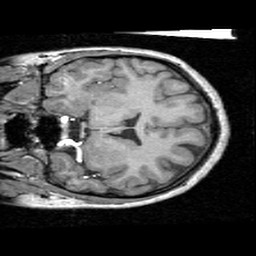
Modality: T1w
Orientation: coronal
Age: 20
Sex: female